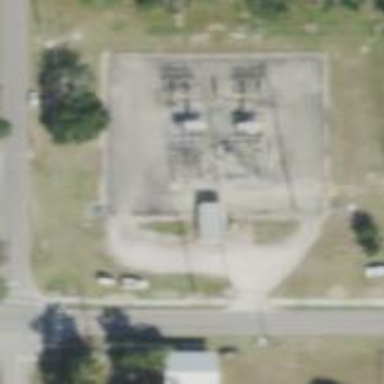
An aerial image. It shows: Outdoor distribution substation protected by fence.